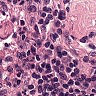
Metastatic tissue present: no